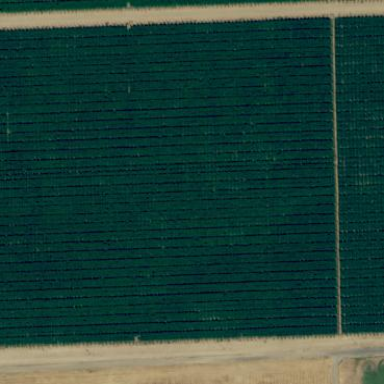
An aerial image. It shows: Orchard.